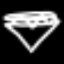
Label: diamond